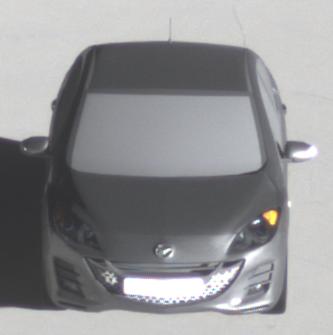
Make: Mazda
Model: 3 1.6
Detailed model: 3 (BL)
Model produced from: 2009/05
Model produced until: 2010/12
Doors: 5
Color: gray
Road condition: dry road
Daytime: sunrise or sunset
Contrast: high contrast